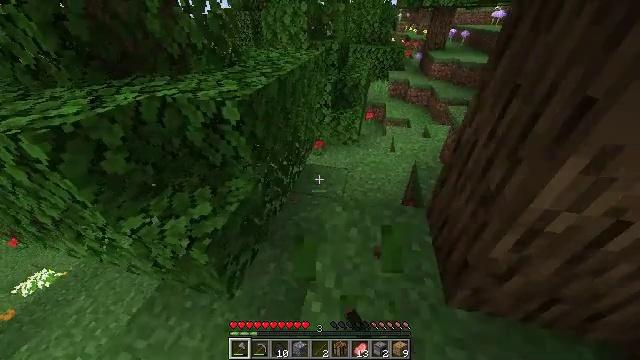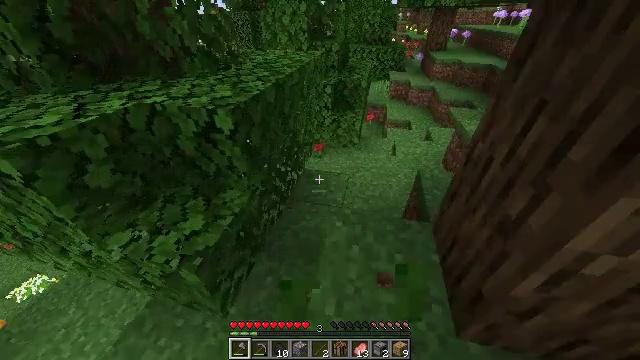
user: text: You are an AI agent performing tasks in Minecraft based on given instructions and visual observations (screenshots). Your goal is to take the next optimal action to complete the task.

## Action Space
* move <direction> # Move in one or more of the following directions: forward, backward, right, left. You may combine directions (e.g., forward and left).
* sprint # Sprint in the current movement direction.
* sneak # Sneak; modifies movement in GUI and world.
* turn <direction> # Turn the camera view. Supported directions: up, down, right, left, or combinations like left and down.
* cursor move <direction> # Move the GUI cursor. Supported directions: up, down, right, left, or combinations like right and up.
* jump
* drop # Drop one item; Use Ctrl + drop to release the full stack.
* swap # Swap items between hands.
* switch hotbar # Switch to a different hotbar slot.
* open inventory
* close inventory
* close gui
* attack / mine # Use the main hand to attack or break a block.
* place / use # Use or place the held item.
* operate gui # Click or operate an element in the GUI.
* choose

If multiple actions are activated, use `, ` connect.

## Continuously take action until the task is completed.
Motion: motion action
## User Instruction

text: Pick the red tulip from the ground.
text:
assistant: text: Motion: move forward, sprint
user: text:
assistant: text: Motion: sprint